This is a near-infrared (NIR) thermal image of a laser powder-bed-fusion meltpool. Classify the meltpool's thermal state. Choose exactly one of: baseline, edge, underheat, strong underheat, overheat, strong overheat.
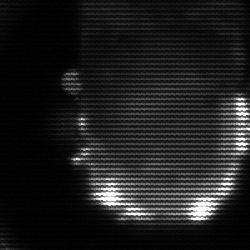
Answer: baseline